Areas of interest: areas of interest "Resort"
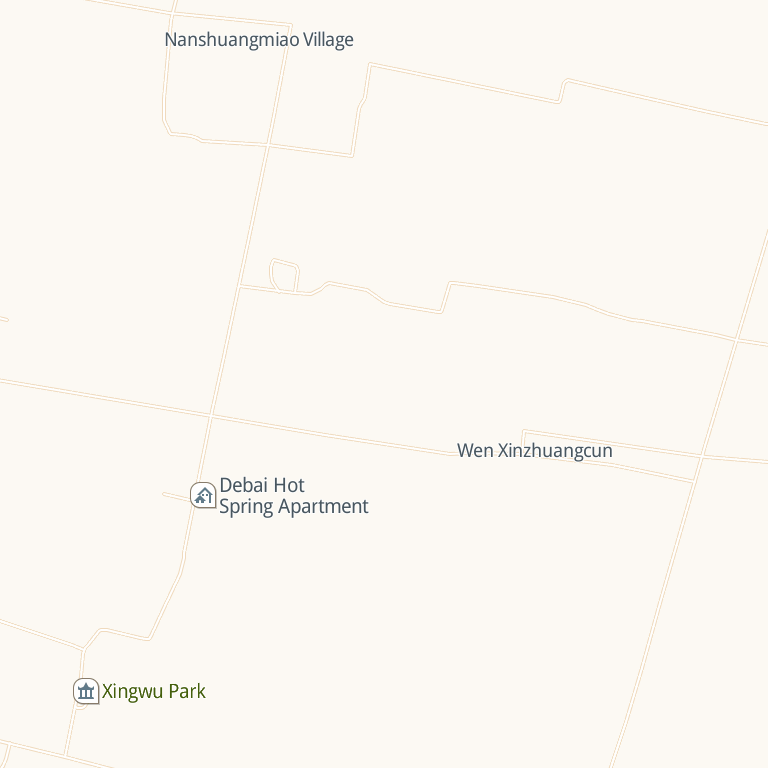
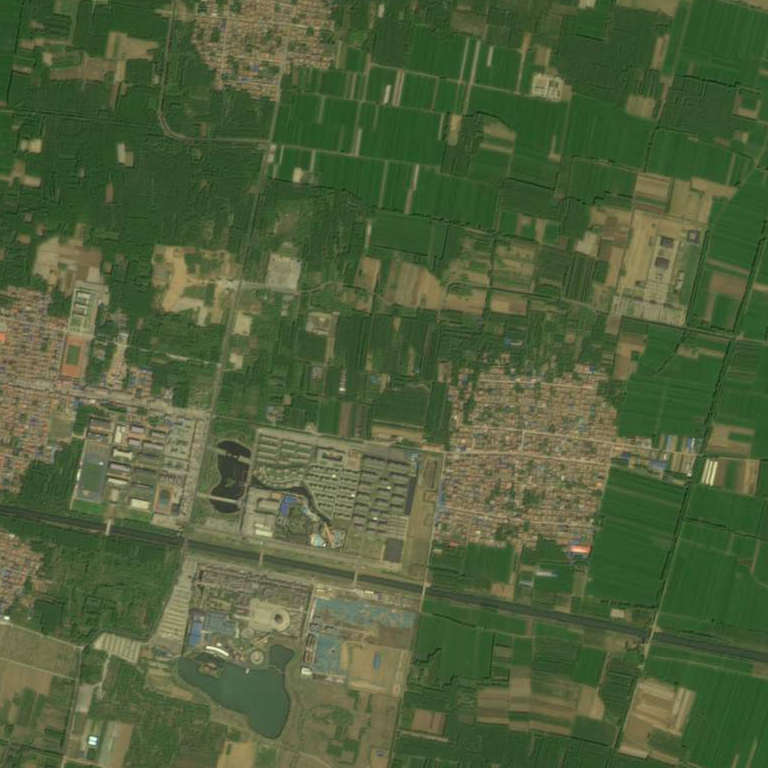